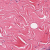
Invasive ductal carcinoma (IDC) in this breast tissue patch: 0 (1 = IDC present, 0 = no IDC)